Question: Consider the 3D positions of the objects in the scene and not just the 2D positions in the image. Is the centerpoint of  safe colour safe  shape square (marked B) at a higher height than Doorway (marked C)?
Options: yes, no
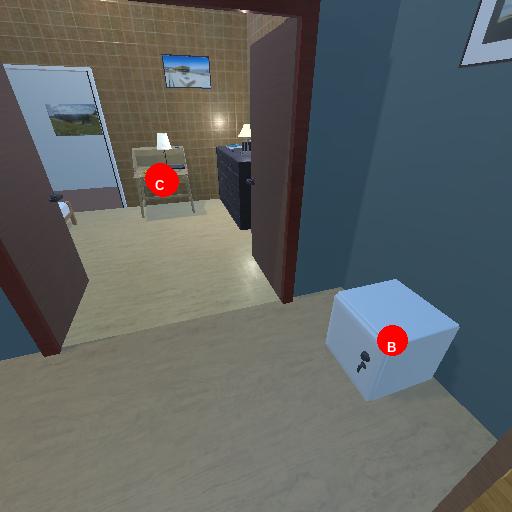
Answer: yes